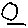
Label: circle